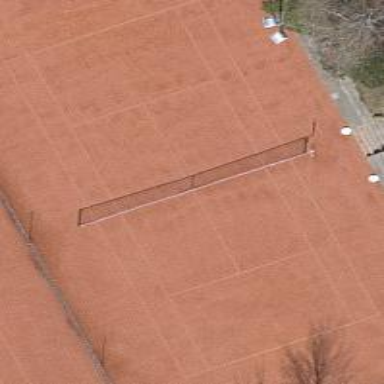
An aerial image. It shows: Tennis court in leisure pitch.